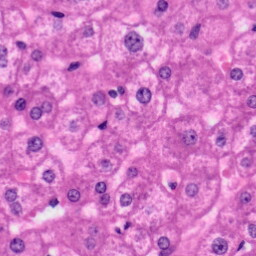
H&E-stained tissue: Liver